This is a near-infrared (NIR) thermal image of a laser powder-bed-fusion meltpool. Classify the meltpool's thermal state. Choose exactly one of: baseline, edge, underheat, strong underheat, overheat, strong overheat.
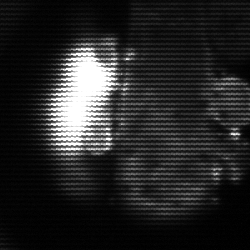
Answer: strong underheat